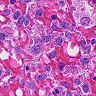
Metastatic tissue present: no